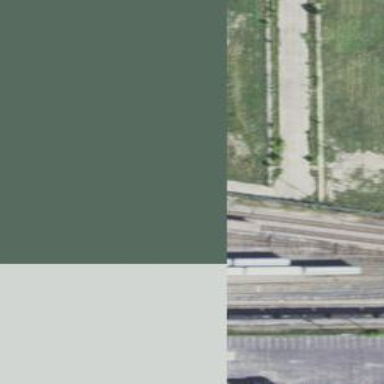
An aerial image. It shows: Railway yard in service.